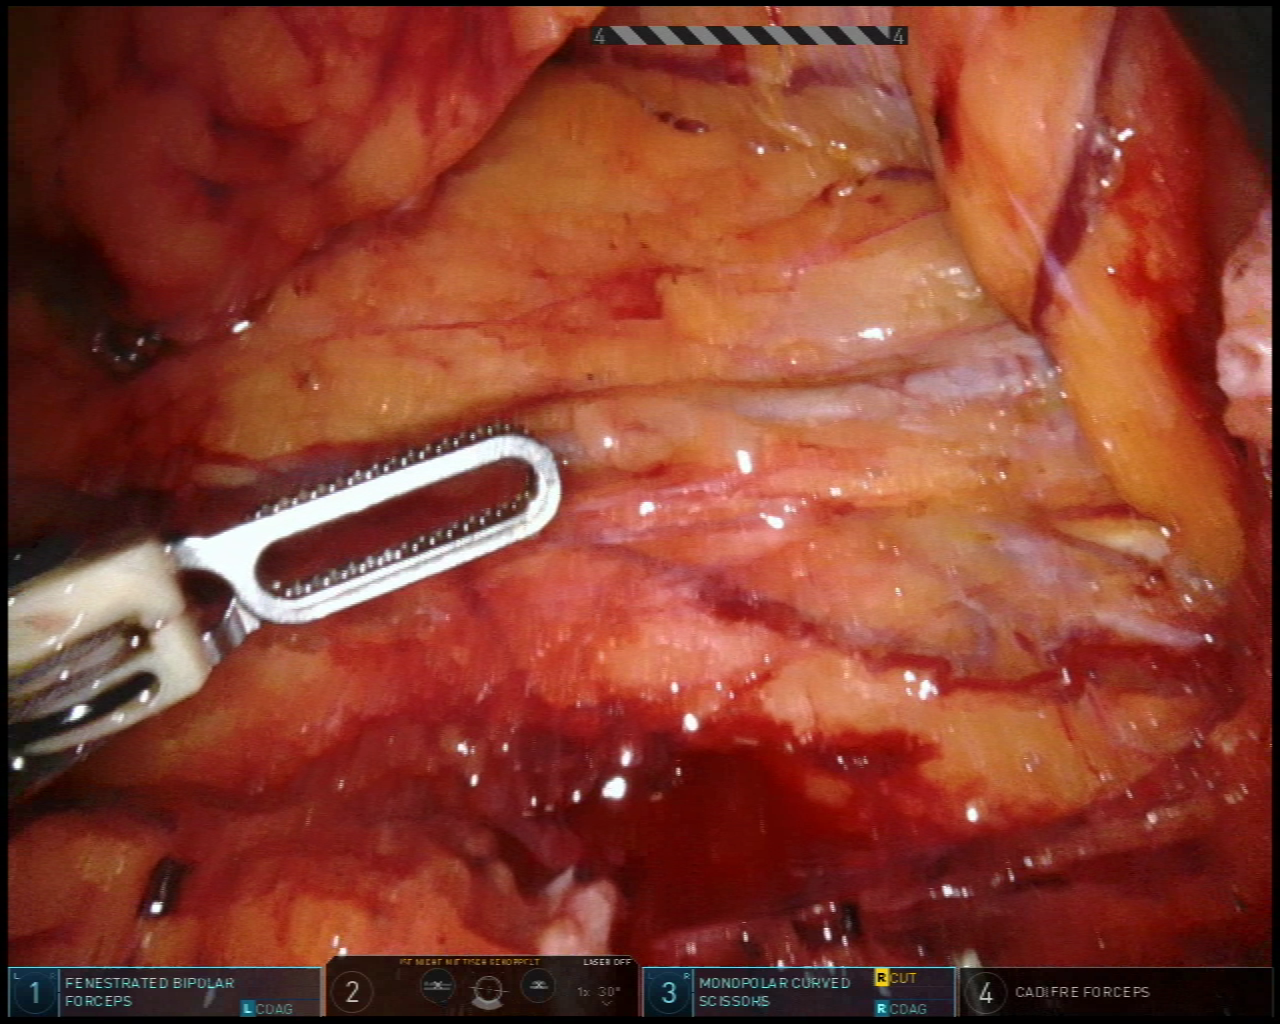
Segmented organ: ureter
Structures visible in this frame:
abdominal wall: no
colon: no
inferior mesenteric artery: no
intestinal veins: no
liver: no
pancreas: no
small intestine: no
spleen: no
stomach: no
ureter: yes
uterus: no
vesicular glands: no